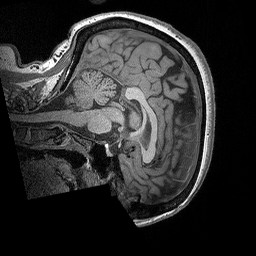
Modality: T1w
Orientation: sagittal
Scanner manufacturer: siemens
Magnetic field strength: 3 T
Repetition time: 2.3 s
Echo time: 0.00298 s